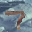
Label: 7